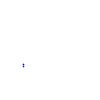
Particle: proton